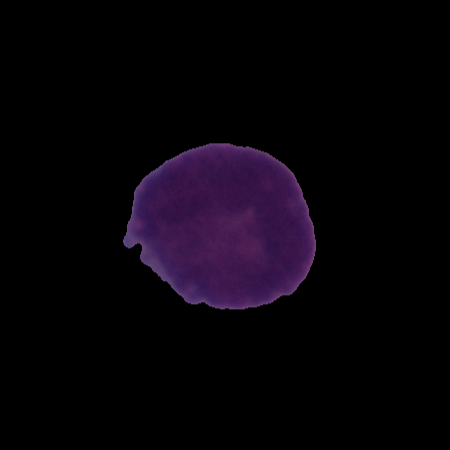
Label: cancer